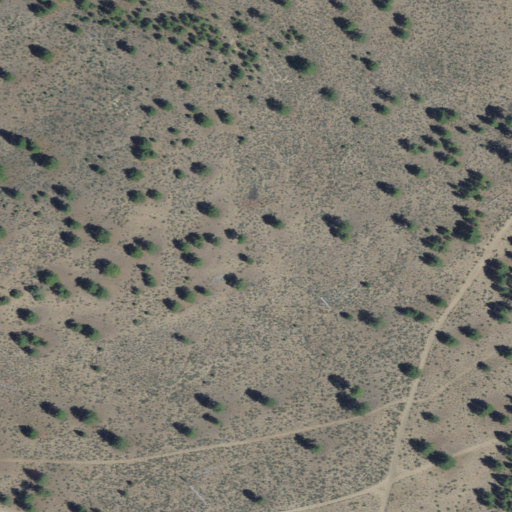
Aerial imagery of mountain in Oregon named Horseshoe Butte containing shrub and evergreen forest